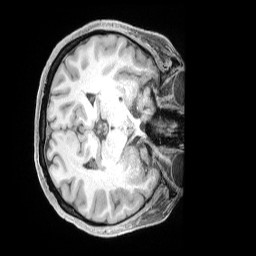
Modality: T1w
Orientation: axial
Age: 32
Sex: female
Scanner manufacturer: siemens
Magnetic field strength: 3 T
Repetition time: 2 s
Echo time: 0.00211 s